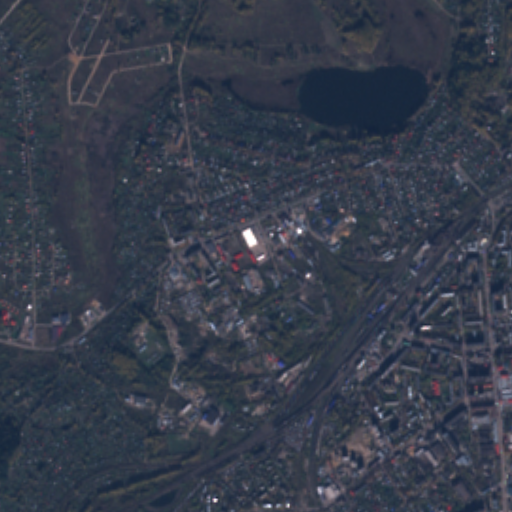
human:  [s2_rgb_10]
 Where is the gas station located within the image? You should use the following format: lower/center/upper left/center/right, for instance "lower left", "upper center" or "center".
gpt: The gas station is located in the center left of the image.
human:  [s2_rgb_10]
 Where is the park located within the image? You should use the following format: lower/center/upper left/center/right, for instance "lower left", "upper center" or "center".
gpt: The park is located in the lower right of the image.
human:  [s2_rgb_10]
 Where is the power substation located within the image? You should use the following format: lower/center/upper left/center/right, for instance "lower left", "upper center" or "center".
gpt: The power substation is located in the center right of the image.
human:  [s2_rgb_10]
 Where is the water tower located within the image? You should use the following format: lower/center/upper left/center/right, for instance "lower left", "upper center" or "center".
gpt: The water tower is located in the center right of the image.
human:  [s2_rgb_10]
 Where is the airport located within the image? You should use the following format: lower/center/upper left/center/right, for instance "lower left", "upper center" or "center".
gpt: There is no airport in the image.